Question: I'm trying to build a tool to help my team plan events. A partial diagram to explain my question:

<URL>
'Actions' hasMany 'Teams' with different roles (i.e. Lead, Secondary) via a hasManyThrough ('actions_teams')
'Actions' are linked to other actions in a parent/child relationship via a hasManyThrough ('linkages')
I'd like to be able to know, for a given 'Action'.'id' that has an attached ('actions_team') 'Team'(s) in a given role, do those 'Team'(s) have a 'linkage' back to 'Action'.'id' (i.e. lists 'Action'.'id' as the parent in 'linkages')?
I've figured out how to do this in both controllers and even in views, by using loops and/or 'Containable' to be able to highly control the data coming back. However, I will ask this question so frequently, that I'd prefer to somehow implement it in the database itself.
The relation I need would seem to be a join table of 2 join tables? ('actions_teams' and 'linkages'). Or is the solution to use a 'counterCache'? I'm stuck.
Any suggestions or tips would be greatly appreciated. TIA!
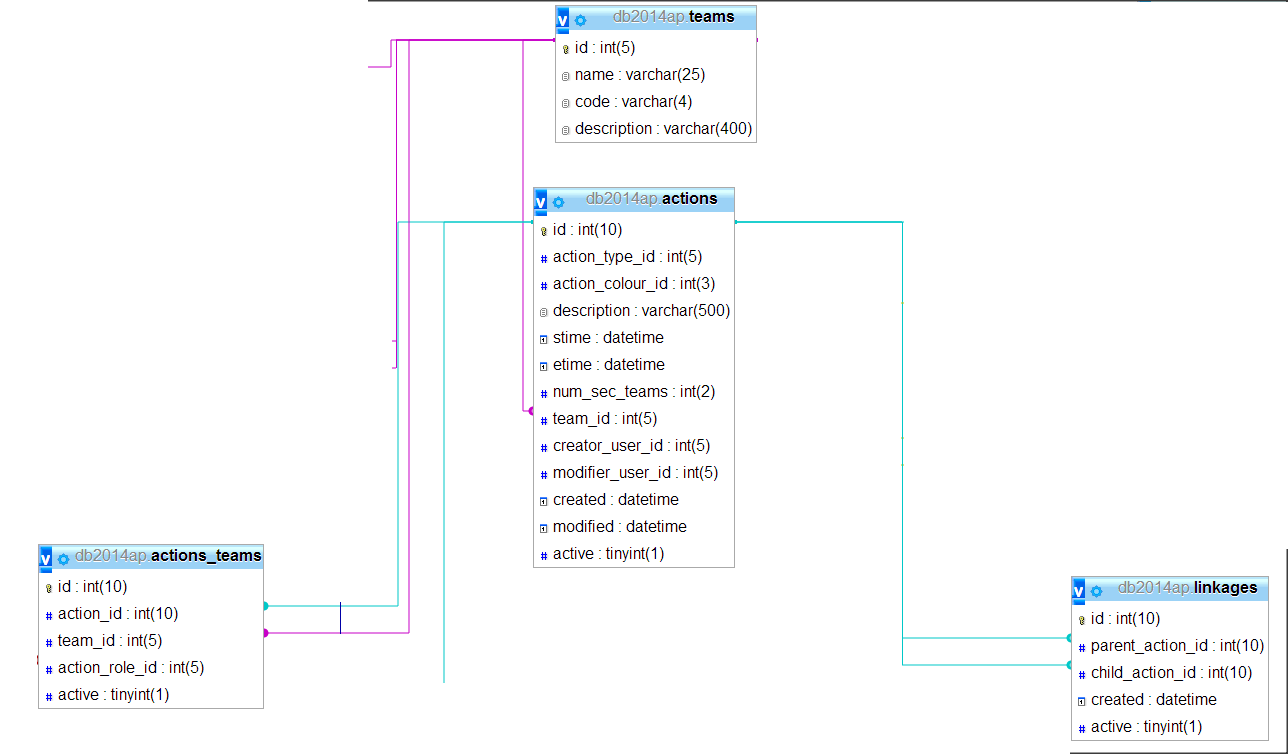
Answer: The assumption had to be made that the linkage was only 1 level (i.e., we cannot from a child check beyond its parent. If your given action_id is the grandparent or great-grandparent of the team's action, this will NOT work.) Instead of creating 1 giant SQL statement with (potentially) derived tables, sub-selects, etc., start with a view to establish the "list of potential teams."
Without seeing actual data, create this view to make sure there is a distinct list (you may be able to avoid this view if these three fields comprise an unique index.)
'''
CREATE VIEW vw_team_listing AS
SELECT DISTINCT team_id, action_id, action_role_id
FROM actions_teams;
'''
{The case statement is because you asked, "do teams have a linkage back?" You could just create a select statement for those teams that DO or DO NOT have a linkage (not both)}
'''
SELECT vw_team_listing.team_id AS team_id,
CASE
WHEN EXISTS(
SELECT *
FROM linkages
JOIN actions_teams
ON linkages.child_action_id = action_teams.action_id
WHERE linkages.parent_id = vw_team_listing.action_id
AND actions_teams.team_id = vw_team_listing.team_id
)
THEN 'Linked'
ELSE 'Not Linked'
END AS answer
FROM vw_team_listing
WHERE vw_team_listing.action_id = 'GIVEN_ACTION_ID'
AND vw_team_listing.action_role_id = 'GIVEN_ACTION_ROLE_ID';
'''